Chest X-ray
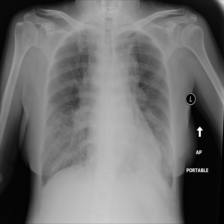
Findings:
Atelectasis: negative
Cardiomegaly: negative
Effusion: negative
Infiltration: negative
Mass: positive
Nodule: negative
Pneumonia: negative
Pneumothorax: negative
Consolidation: negative
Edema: negative
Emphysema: negative
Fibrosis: positive
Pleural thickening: negative
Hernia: negative